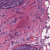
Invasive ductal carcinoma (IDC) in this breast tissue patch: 0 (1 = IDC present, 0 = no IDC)